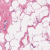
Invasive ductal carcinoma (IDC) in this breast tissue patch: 0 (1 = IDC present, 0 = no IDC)